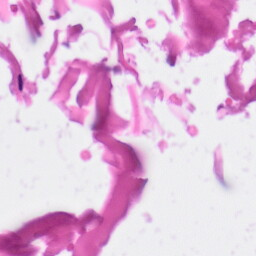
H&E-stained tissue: Skin